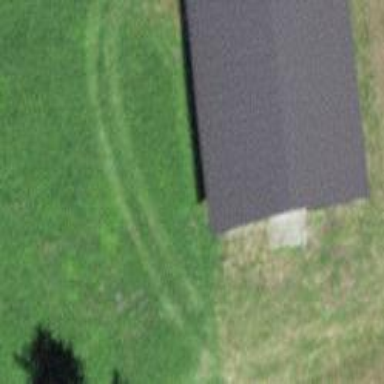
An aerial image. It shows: Barn.